Question: I'm stumped with a problem that I have been working all day on trying to resolve. I have just moved my spring mvc web application from 3.0.5.RELEASE to 3.1.0.RELEASE and have found that the behavior of spring security is different for what I have configured.
My error is manifesting itself when I try to load my login page. The errors are doc type errors...

But after having done some research I came to understand that the error message is telling me that the css and js resources I am trying to load in my login page cannot be found (or is my case spring security is not allowing access to them).
I have tried all day to tweak the spring security files to allow access to the css and js resources but can't get the configuration right. Would really appreciate some help.
Here is my project structure...
'''
Tomcat Webapps>
>ReportingManager
>WEB-INF
>pages
>spring-application-context.xml
>spring-security.xml
>spring-database.xml
>spring-resources.xml
>spring-managers.xml
>resources
>css
>images
>reports
'''
Here is my web.xml...
'''
<servlet-mapping>
<servlet-name>mvc-dispatcher</servlet-name>
<url-pattern>/</url-pattern>
</servlet-mapping>
<listener>
<listener-class>org.springframework.web.context.ContextLoaderListener</listener-class>
</listener>
<context-param>
<param-name>contextConfigLocation</param-name>
<param-value>/WEB-INF/spring-application-context.xml</param-value>
</context-param>
<!-- Spring Security -->
<filter>
<filter-name>springSecurityFilterChain</filter-name>
<filter-class>org.springframework.web.filter.DelegatingFilterProxy</filter-class>
</filter>
<filter-mapping>
<filter-name>springSecurityFilterChain</filter-name>
<url-pattern>/*</url-pattern>
</filter-mapping>
'''
Here is my spring-security.xml file....
'''
<?xml version="1.0" encoding="UTF-8"?>
<beans xmlns="http://www.springframework.org/schema/beans"
xmlns:xsi="http://www.w3.org/2001/XMLSchema-instance"
xmlns:security="http://www.springframework.org/schema/security"
xsi:schemaLocation="http://www.springframework.org/schema/beans
http://www.springframework.org/schema/beans/spring-beans.xsd
http://www.springframework.org/schema/security
http://www.springframework.org/schema/security/spring-security-3.1.xsd">
<security:global-method-security secured-annotations="enabled" />
<http pattern="/**/*.css" security="none" />
<http pattern="/**/*.js" security="none" />
<http pattern="/**/*.png" security="none" />
<http pattern="/**/*.jpg" security="none" />
<http pattern="/**/*.gif" security="none" />
<security:http auto-config="true">
<!-- Login and log out -->
<security:form-login
login-page="/login"
default-target-url="/welcome"
authentication-failure-url="/loginfailed" />
<security:logout logout-success-url="/logout" />
<intercept-url pattern="/resources/**" access="IS_AUTHENTICATED_ANONYMOUSLY,ROLE_LEVEL7" />
<intercept-url pattern="/login" access="IS_AUTHENTICATED_ANONYMOUSLY,ROLE_LEVEL7" />
<intercept-url pattern="/welcome" access="ROLE_LEVEL7" />
<intercept-url pattern="/priceOverride" access="ROLE_LEVEL7" />
</security:http>
<!-- Authentication -->
<security:authentication-manager alias="authenticationManager">
<security:authentication-provider user-service-ref="userDetailsDao">
<security:password-encoder hash="md5" />
</security:authentication-provider>
</security:authentication-manager>
</beans>
'''
And just for completeness here is my application context....
'''
<beans xmlns="http://www.springframework.org/schema/beans"
xmlns:context="http://www.springframework.org/schema/context"
xmlns:xsi="http://www.w3.org/2001/XMLSchema-instance"
xsi:schemaLocation="
http://www.springframework.org/schema/beans
http://www.springframework.org/schema/beans/spring-beans-3.1.xsd
http://www.springframework.org/schema/context
http://www.springframework.org/schema/context/spring-context-3.1.xsd">
<!-- import XML fragments to use in the application context -->
<import resource="spring-database.xml" />
<import resource="spring-resources.xml" />
<import resource="spring-managers.xml" />
<import resource="spring-security.xml" />
</beans>
'''
And also my mvc-dispatcher-servlet.xml...
'''
<context:component-scan base-package="com.myer.reporting.controller" />
<bean
class="org.springframework.web.servlet.view.InternalResourceViewResolver">
<property name="prefix">
<value>/WEB-INF/pages/</value>
</property>
<property name="suffix">
<value>.jsp</value>
</property>
</bean>
<mvc:resources mapping="/resources/**" location="/resources/" />
<mvc:annotation-driven />
'''
I'm so sorry for the long post but want to make sure I don't leave any valuable information out. I know it is definitely spring security causing the issue because when I was on 3.0.5.RELEASE I could hit the css and javascript in the browser. But when I try to do the same with 3.1.0.RELEASE I can't hit the css or js. But the other confusing thing about this is that I am not getting 403 errors. Instead it just keeps me at the current page (login.htm).
thanks for your help. Even though it would be embarrassing I hope it is something easy to fix that I have missed.
Update --> I've tried some of the answers below unsuccessfully. But I did manage to get some output from the logs and have attached the output below to see if anyone can tell would might be happening. I've also updated my original configuration slightly based on the help you gave me.
'''
2014-01-07 12:50:43,362 INFO [SpringSecurityCoreVersion] - You are running with Spring Security Core 3.1.4.RELEASE
2014-01-07 12:50:43,362 INFO [SecurityNamespaceHandler] - Spring Security 'config' module version is 3.1.4.RELEASE
2014-01-07 12:50:43,455 INFO [HttpSecurityBeanDefinitionParser] - Checking sorted filter chain: [Root bean: class [org.springframework.security.web.context.SecurityContextPersistenceFilter]; scope=; abstract=false; lazyInit=false; autowireMode=0; dependencyCheck=0; autowireCandidate=true; primary=false; factoryBeanName=null; factoryMethodName=null; initMethodName=null; destroyMethodName=null, order = 200, Root bean: class [org.springframework.security.web.authentication.logout.LogoutFilter]; scope=; abstract=false; lazyInit=false; autowireMode=0; dependencyCheck=0; autowireCandidate=true; primary=false; factoryBeanName=null; factoryMethodName=null; initMethodName=null; destroyMethodName=null, order = 400, <org.springframework.security.web.authentication.UsernamePasswordAuthenticationFilter#0>, order = 800, Root bean: class [org.springframework.security.web.authentication.www.BasicAuthenticationFilter]; scope=; abstract=false; lazyInit=false; autowireMode=0; dependencyCheck=0; autowireCandidate=true; primary=false; factoryBeanName=null; factoryMethodName=null; initMethodName=null; destroyMethodName=null, order = 1200, Root bean: class [org.springframework.security.web.savedrequest.RequestCacheAwareFilter]; scope=; abstract=false; lazyInit=false; autowireMode=0; dependencyCheck=0; autowireCandidate=true; primary=false; factoryBeanName=null; factoryMethodName=null; initMethodName=null; destroyMethodName=null, order = 1300, Root bean: class [org.springframework.security.web.servletapi.SecurityContextHolderAwareRequestFilter]; scope=; abstract=false; lazyInit=false; autowireMode=0; dependencyCheck=0; autowireCandidate=true; primary=false; factoryBeanName=null; factoryMethodName=null; initMethodName=null; destroyMethodName=null, order = 1400, Root bean: class [org.springframework.security.web.authentication.AnonymousAuthenticationFilter]; scope=; abstract=false; lazyInit=false; autowireMode=0; dependencyCheck=0; autowireCandidate=true; primary=false; factoryBeanName=null; factoryMethodName=null; initMethodName=null; destroyMethodName=null, order = 1700, Root bean: class [org.springframework.security.web.session.SessionManagementFilter]; scope=; abstract=false; lazyInit=false; autowireMode=0; dependencyCheck=0; autowireCandidate=true; primary=false; factoryBeanName=null; factoryMethodName=null; initMethodName=null; destroyMethodName=null, order = 1800, Root bean: class [org.springframework.security.web.access.ExceptionTranslationFilter]; scope=; abstract=false; lazyInit=false; autowireMode=0; dependencyCheck=0; autowireCandidate=true; primary=false; factoryBeanName=null; factoryMethodName=null; initMethodName=null; destroyMethodName=null, order = 1900, <org.springframework.security.web.access.intercept.FilterSecurityInterceptor#0>, order = 2000]
2014-01-07 12:50:44,236 INFO [DefaultSecurityFilterChain] - Creating filter chain: Ant [pattern='/**/*.css'], []
2014-01-07 12:50:44,283 INFO [DefaultSecurityFilterChain] - Creating filter chain: Ant [pattern='/**/*.js'], []
2014-01-07 12:50:44,283 INFO [DefaultSecurityFilterChain] - Creating filter chain: Ant [pattern='/**/*.png'], []
2014-01-07 12:50:44,283 INFO [DefaultSecurityFilterChain] - Creating filter chain: Ant [pattern='/**/*.jpg'], []
2014-01-07 12:50:44,283 INFO [DefaultSecurityFilterChain] - Creating filter chain: Ant [pattern='/**/*.gif'], []
2014-01-07 12:50:44,704 DEBUG [FilterSecurityInterceptor] - Validated configuration attributes
2014-01-07 12:50:44,704 INFO [DefaultSecurityFilterChain] - Creating filter chain: org.springframework.security.web.util.AnyRequestMatcher@1, [org.springframework.security.web.context.SecurityContextPersistenceFilter@64dfeb, org.springframework.security.web.authentication.logout.LogoutFilter@a8c19b, org.springframework.security.web.authentication.UsernamePasswordAuthenticationFilter@13eb2bc, org.springframework.security.web.authentication.www.BasicAuthenticationFilter@14865b1, org.springframework.security.web.savedrequest.RequestCacheAwareFilter@c5575, org.springframework.security.web.servletapi.SecurityContextHolderAwareRequestFilter@1be8bf1, org.springframework.security.web.authentication.AnonymousAuthenticationFilter@d591a6, org.springframework.security.web.session.SessionManagementFilter@14d6015, org.springframework.security.web.access.ExceptionTranslationFilter@df39bc, org.springframework.security.web.access.intercept.FilterSecurityInterceptor@147788d]
2014-01-07 12:50:44,720 INFO [DefaultFilterChainValidator] - Checking whether login URL '/login' is accessible with your configuration
2014-01-07 12:50:44,720 DEBUG [AntPathRequestMatcher] - Checking match of request : '/login'; against '/**/*.css'
2014-01-07 12:50:44,720 DEBUG [AntPathRequestMatcher] - Checking match of request : '/login'; against '/**/*.js'
2014-01-07 12:50:44,720 DEBUG [AntPathRequestMatcher] - Checking match of request : '/login'; against '/**/*.png'
2014-01-07 12:50:44,720 DEBUG [AntPathRequestMatcher] - Checking match of request : '/login'; against '/**/*.jpg'
2014-01-07 12:50:44,720 DEBUG [AntPathRequestMatcher] - Checking match of request : '/login'; against '/**/*.gif'
2014-01-07 12:50:44,720 DEBUG [AntPathRequestMatcher] - Checking match of request : '/login'; against '/resources/**'
2014-01-07 12:50:44,720 DEBUG [AntPathRequestMatcher] - Checking match of request : '/login'; against '/login'
2014-01-07 12:50:44,720 DEBUG [AffirmativeBased] - Voter: org.springframework.security.access.vote.RoleVoter@a3ce3f, returned: -1
2014-01-07 12:50:44,720 DEBUG [AffirmativeBased] - Voter: org.springframework.security.access.vote.AuthenticatedVoter@39b99d, returned: 1
2014-01-07 12:52:00,472 DEBUG [AntPathRequestMatcher] - Checking match of request : '/index.jsp'; against '/**/*.css'
2014-01-07 12:52:00,472 DEBUG [AntPathRequestMatcher] - Checking match of request : '/index.jsp'; against '/**/*.js'
2014-01-07 12:52:00,472 DEBUG [AntPathRequestMatcher] - Checking match of request : '/index.jsp'; against '/**/*.png'
2014-01-07 12:52:00,472 DEBUG [AntPathRequestMatcher] - Checking match of request : '/index.jsp'; against '/**/*.jpg'
2014-01-07 12:52:00,472 DEBUG [AntPathRequestMatcher] - Checking match of request : '/index.jsp'; against '/**/*.gif'
2014-01-07 12:52:00,472 DEBUG [FilterChainProxy] - /index.jsp at position 1 of 10 in additional filter chain; firing Filter: 'SecurityContextPersistenceFilter'
2014-01-07 12:52:00,472 DEBUG [HttpSessionSecurityContextRepository] - No HttpSession currently exists
2014-01-07 12:52:00,472 DEBUG [HttpSessionSecurityContextRepository] - No SecurityContext was available from the HttpSession: null. A new one will be created.
2014-01-07 12:52:00,472 DEBUG [FilterChainProxy] - /index.jsp at position 2 of 10 in additional filter chain; firing Filter: 'LogoutFilter'
2014-01-07 12:52:00,472 DEBUG [FilterChainProxy] - /index.jsp at position 3 of 10 in additional filter chain; firing Filter: 'UsernamePasswordAuthenticationFilter'
2014-01-07 12:52:00,472 DEBUG [FilterChainProxy] - /index.jsp at position 4 of 10 in additional filter chain; firing Filter: 'BasicAuthenticationFilter'
2014-01-07 12:52:00,472 DEBUG [FilterChainProxy] - /index.jsp at position 5 of 10 in additional filter chain; firing Filter: 'RequestCacheAwareFilter'
2014-01-07 12:52:00,472 DEBUG [FilterChainProxy] - /index.jsp at position 6 of 10 in additional filter chain; firing Filter: 'SecurityContextHolderAwareRequestFilter'
2014-01-07 12:52:00,472 DEBUG [FilterChainProxy] - /index.jsp at position 7 of 10 in additional filter chain; firing Filter: 'AnonymousAuthenticationFilter'
2014-01-07 12:52:00,472 DEBUG [AnonymousAuthenticationFilter] - Populated SecurityContextHolder with anonymous token: 'org.springframework.security.authentication.AnonymousAuthenticationToken@9055e4a6: Principal: anonymousUser; Credentials: [PROTECTED]; Authenticated: true; Details: org.springframework.security.web.authentication.WebAuthenticationDetails@957e: RemoteIpAddress: 127.0.0.1; SessionId: null; Granted Authorities: ROLE_ANONYMOUS'
2014-01-07 12:52:00,472 DEBUG [FilterChainProxy] - /index.jsp at position 8 of 10 in additional filter chain; firing Filter: 'SessionManagementFilter'
2014-01-07 12:52:00,472 DEBUG [SessionManagementFilter] - Requested session ID 5CB169513CF0935187728353885EB4EF is invalid.
2014-01-07 12:52:00,472 DEBUG [FilterChainProxy] - /index.jsp at position 9 of 10 in additional filter chain; firing Filter: 'ExceptionTranslationFilter'
2014-01-07 12:52:00,472 DEBUG [FilterChainProxy] - /index.jsp at position 10 of 10 in additional filter chain; firing Filter: 'FilterSecurityInterceptor'
2014-01-07 12:52:00,472 DEBUG [AntPathRequestMatcher] - Checking match of request : '/index.jsp'; against '/resources/**'
2014-01-07 12:52:00,472 DEBUG [AntPathRequestMatcher] - Checking match of request : '/index.jsp'; against '/login'
2014-01-07 12:52:00,472 DEBUG [AntPathRequestMatcher] - Checking match of request : '/index.jsp'; against '/welcome'
2014-01-07 12:52:00,472 DEBUG [AntPathRequestMatcher] - Checking match of request : '/index.jsp'; against '/priceoverride'
2014-01-07 12:52:00,472 DEBUG [FilterSecurityInterceptor] - Public object - authentication not attempted
2014-01-07 12:52:00,472 DEBUG [FilterChainProxy] - /index.jsp reached end of additional filter chain; proceeding with original chain
2014-01-07 12:52:01,659 DEBUG [HttpSessionEventPublisher] - Publishing event: org.springframework.security.web.session.HttpSessionCreatedEvent[source=org.apache.catalina.session.StandardSessionFacade@818805]
2014-01-07 12:52:01,659 DEBUG [HttpSessionSecurityContextRepository] - SecurityContext is empty or contents are anonymous - context will not be stored in HttpSession.
2014-01-07 12:52:01,659 DEBUG [ExceptionTranslationFilter] - Chain processed normally
2014-01-07 12:52:01,659 DEBUG [SecurityContextPersistenceFilter] - SecurityContextHolder now cleared, as request processing completed
2014-01-07 12:52:01,675 DEBUG [AntPathRequestMatcher] - Checking match of request : '/login.html'; against '/**/*.css'
2014-01-07 12:52:01,675 DEBUG [AntPathRequestMatcher] - Checking match of request : '/login.html'; against '/**/*.js'
2014-01-07 12:52:01,675 DEBUG [AntPathRequestMatcher] - Checking match of request : '/login.html'; against '/**/*.png'
2014-01-07 12:52:01,675 DEBUG [AntPathRequestMatcher] - Checking match of request : '/login.html'; against '/**/*.jpg'
2014-01-07 12:52:01,675 DEBUG [AntPathRequestMatcher] - Checking match of request : '/login.html'; against '/**/*.gif'
2014-01-07 12:52:01,675 DEBUG [FilterChainProxy] - /login.html at position 1 of 10 in additional filter chain; firing Filter: 'SecurityContextPersistenceFilter'
2014-01-07 12:52:01,675 DEBUG [HttpSessionSecurityContextRepository] - HttpSession returned null object for SPRING_SECURITY_CONTEXT
2014-01-07 12:52:01,675 DEBUG [HttpSessionSecurityContextRepository] - No SecurityContext was available from the HttpSession: org.apache.catalina.session.StandardSessionFacade@818805. A new one will be created.
2014-01-07 12:52:01,675 DEBUG [FilterChainProxy] - /login.html at position 2 of 10 in additional filter chain; firing Filter: 'LogoutFilter'
2014-01-07 12:52:01,675 DEBUG [FilterChainProxy] - /login.html at position 3 of 10 in additional filter chain; firing Filter: 'UsernamePasswordAuthenticationFilter'
2014-01-07 12:52:01,675 DEBUG [FilterChainProxy] - /login.html at position 4 of 10 in additional filter chain; firing Filter: 'BasicAuthenticationFilter'
2014-01-07 12:52:01,675 DEBUG [FilterChainProxy] - /login.html at position 5 of 10 in additional filter chain; firing Filter: 'RequestCacheAwareFilter'
2014-01-07 12:52:01,675 DEBUG [FilterChainProxy] - /login.html at position 6 of 10 in additional filter chain; firing Filter: 'SecurityContextHolderAwareRequestFilter'
2014-01-07 12:52:01,675 DEBUG [FilterChainProxy] - /login.html at position 7 of 10 in additional filter chain; firing Filter: 'AnonymousAuthenticationFilter'
2014-01-07 12:52:01,675 DEBUG [AnonymousAuthenticationFilter] - Populated SecurityContextHolder with anonymous token: 'org.springframework.security.authentication.AnonymousAuthenticationToken@9054b1a2: Principal: anonymousUser; Credentials: [PROTECTED]; Authenticated: true; Details: org.springframework.security.web.authentication.WebAuthenticationDetails@1c07a: RemoteIpAddress: 127.0.0.1; SessionId: 6797458107289A1298C0F15240BC0CB4; Granted Authorities: ROLE_ANONYMOUS'
2014-01-07 12:52:01,675 DEBUG [FilterChainProxy] - /login.html at position 8 of 10 in additional filter chain; firing Filter: 'SessionManagementFilter'
2014-01-07 12:52:01,675 DEBUG [FilterChainProxy] - /login.html at position 9 of 10 in additional filter chain; firing Filter: 'ExceptionTranslationFilter'
2014-01-07 12:52:01,675 DEBUG [FilterChainProxy] - /login.html at position 10 of 10 in additional filter chain; firing Filter: 'FilterSecurityInterceptor'
2014-01-07 12:52:01,675 DEBUG [AntPathRequestMatcher] - Checking match of request : '/login.html'; against '/resources/**'
2014-01-07 12:52:01,675 DEBUG [AntPathRequestMatcher] - Checking match of request : '/login.html'; against '/login'
2014-01-07 12:52:01,675 DEBUG [AntPathRequestMatcher] - Checking match of request : '/login.html'; against '/welcome'
2014-01-07 12:52:01,675 DEBUG [AntPathRequestMatcher] - Checking match of request : '/login.html'; against '/priceoverride'
2014-01-07 12:52:01,675 DEBUG [FilterSecurityInterceptor] - Public object - authentication not attempted
2014-01-07 12:52:01,675 DEBUG [FilterChainProxy] - /login.html reached end of additional filter chain; proceeding with original chain
2014-01-07 12:52:02,846 DEBUG [HttpSessionSecurityContextRepository] - SecurityContext is empty or contents are anonymous - context will not be stored in HttpSession.
2014-01-07 12:52:02,846 DEBUG [ExceptionTranslationFilter] - Chain processed normally
2014-01-07 12:52:02,846 DEBUG [SecurityContextPersistenceFilter] - SecurityContextHolder now cleared, as request processing completed
2014-01-07 12:52:02,862 DEBUG [AntPathRequestMatcher] - Checking match of request : '/resources/css/header.css'; against '/**/*.css'
2014-01-07 12:52:02,862 DEBUG [FilterChainProxy] - /resources/css/header.css has an empty filter list
2014-01-07 12:52:02,877 DEBUG [AntPathRequestMatcher] - Checking match of request : '/resources/js/grid.locale-en.js'; against '/**/*.css'
2014-01-07 12:52:02,877 DEBUG [AntPathRequestMatcher] - Checking match of request : '/resources/js/jquery-1.7.1.min.js'; against '/**/*.css'
2014-01-07 12:52:02,877 DEBUG [AntPathRequestMatcher] - Checking match of request : '/resources/js/grid.locale-en.js'; against '/**/*.js'
2014-01-07 12:52:02,877 DEBUG [AntPathRequestMatcher] - Checking match of request : '/resources/js/jquery-1.7.1.min.js'; against '/**/*.js'
2014-01-07 12:52:02,877 DEBUG [FilterChainProxy] - /resources/js/grid.locale-en.js has an empty filter list
2014-01-07 12:52:02,877 DEBUG [FilterChainProxy] - /resources/js/jquery-1.7.1.min.js has an empty filter list
2014-01-07 12:52:02,877 DEBUG [AntPathRequestMatcher] - Checking match of request : '/resources/js/jquery.metadata.js'; against '/**/*.css'
2014-01-07 12:52:02,877 DEBUG [AntPathRequestMatcher] - Checking match of request : '/resources/js/jquery.metadata.js'; against '/**/*.js'
2014-01-07 12:52:02,877 DEBUG [FilterChainProxy] - /resources/js/jquery.metadata.js has an empty filter list
2014-01-07 12:52:02,893 DEBUG [AntPathRequestMatcher] - Checking match of request : '/resources/js/jquery.jqgrid.min.js'; against '/**/*.css'
2014-01-07 12:52:02,893 DEBUG [AntPathRequestMatcher] - Checking match of request : '/resources/js/jquery.jqgrid.min.js'; against '/**/*.js'
2014-01-07 12:52:02,893 DEBUG [AntPathRequestMatcher] - Checking match of request : '/resources/js/jquery.validate.min.js'; against '/**/*.css'
2014-01-07 12:52:02,893 DEBUG [FilterChainProxy] - /resources/js/jquery.jqGrid.min.js has an empty filter list
2014-01-07 12:52:02,893 DEBUG [AntPathRequestMatcher] - Checking match of request : '/resources/js/jquery.validate.min.js'; against '/**/*.js'
2014-01-07 12:52:02,893 DEBUG [FilterChainProxy] - /resources/js/jquery.validate.min.js has an empty filter list
2014-01-07 12:52:02,909 DEBUG [AntPathRequestMatcher] - Checking match of request : '/resources/js/messages.js'; against '/**/*.css'
2014-01-07 12:52:02,909 DEBUG [AntPathRequestMatcher] - Checking match of request : '/resources/js/messages.js'; against '/**/*.js'
2014-01-07 12:52:02,909 DEBUG [FilterChainProxy] - /resources/js/messages.js has an empty filter list
2014-01-07 12:52:02,909 DEBUG [AntPathRequestMatcher] - Checking match of request : '/resources/js/jquery.hotkeys-0.8.js'; against '/**/*.css'
2014-01-07 12:52:02,909 DEBUG [AntPathRequestMatcher] - Checking match of request : '/resources/js/jquery.hotkeys-0.8.js'; against '/**/*.js'
2014-01-07 12:52:02,909 DEBUG [FilterChainProxy] - /resources/js/jquery.hotkeys-0.8.js has an empty filter list
2014-01-07 12:52:02,909 DEBUG [AntPathRequestMatcher] - Checking match of request : '/resources/js/shortcut-keys.js'; against '/**/*.css'
2014-01-07 12:52:02,924 DEBUG [AntPathRequestMatcher] - Checking match of request : '/resources/js/constants.js'; against '/**/*.css'
2014-01-07 12:52:02,924 DEBUG [AntPathRequestMatcher] - Checking match of request : '/resources/js/validation.js'; against '/**/*.css'
2014-01-07 12:52:02,924 DEBUG [AntPathRequestMatcher] - Checking match of request : '/resources/js/common.js'; against '/**/*.css'
2014-01-07 12:52:02,924 DEBUG [AntPathRequestMatcher] - Checking match of request : '/resources/js/shortcut-keys.js'; against '/**/*.js'
2014-01-07 12:52:02,924 DEBUG [AntPathRequestMatcher] - Checking match of request : '/resources/js/constants.js'; against '/**/*.js'
2014-01-07 12:52:02,924 DEBUG [AntPathRequestMatcher] - Checking match of request : '/resources/js/validation.js'; against '/**/*.js'
2014-01-07 12:52:02,924 DEBUG [AntPathRequestMatcher] - Checking match of request : '/resources/js/common.js'; against '/**/*.js'
2014-01-07 12:52:02,924 DEBUG [FilterChainProxy] - /resources/js/shortcut-Keys.js has an empty filter list
2014-01-07 12:52:02,924 DEBUG [FilterChainProxy] - /resources/js/validation.js has an empty filter list
2014-01-07 12:52:02,924 DEBUG [FilterChainProxy] - /resources/js/common.js has an empty filter list
2014-01-07 12:52:02,924 DEBUG [FilterChainProxy] - /resources/js/constants.js has an empty filter list
2014-01-07 12:52:02,924 DEBUG [AntPathRequestMatcher] - Checking match of request : '/resources/js/pages/login.js'; against '/**/*.css'
2014-01-07 12:52:02,924 DEBUG [AntPathRequestMatcher] - Checking match of request : '/resources/js/pages/login.js'; against '/**/*.js'
2014-01-07 12:52:02,924 DEBUG [FilterChainProxy] - /resources/js/pages/login.js has an empty filter list
2014-01-07 12:52:02,940 DEBUG [AntPathRequestMatcher] - Checking match of request : '/resources/css/yaml/yaml/core/js/yaml-focusfix.js'; against '/**/*.css'
2014-01-07 12:52:02,940 DEBUG [AntPathRequestMatcher] - Checking match of request : '/resources/css/yaml/yaml/core/js/yaml-focusfix.js'; against '/**/*.js'
2014-01-07 12:52:02,940 DEBUG [FilterChainProxy] - /resources/css/yaml/yaml/core/js/yaml-focusfix.js has an empty filter list
'''
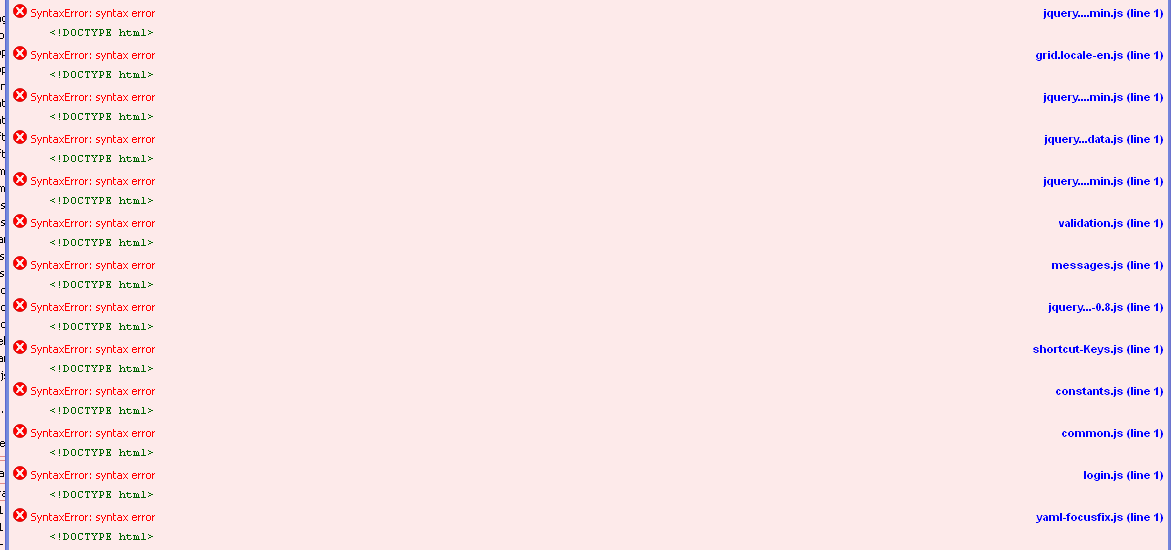
Answer: I had some help on this. The issue was that I needed to change the following in my web.xml...
'''
<servlet-mapping>
<servlet-name>mvc-dispatcher</servlet-name>
<url-pattern>*.htm</url-pattern>
</servlet-mapping>
<servlet-mapping>
<servlet-name>mvc-dispatcher</servlet-name>
<url-pattern>*.html</url-pattern>
</servlet-mapping>
<servlet-mapping>
<servlet-name>mvc-dispatcher</servlet-name>
<url-pattern>*.rep</url-pattern>
</servlet-mapping>
'''